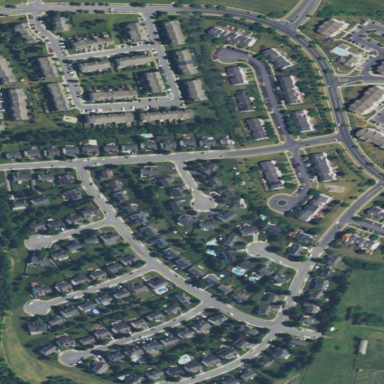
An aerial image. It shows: Residential neighbourhood.